Interaction volume radius: 5 \u00c5
Interaction volume height: 10 \u00c5
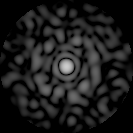
Disorder parameter: 0.8784